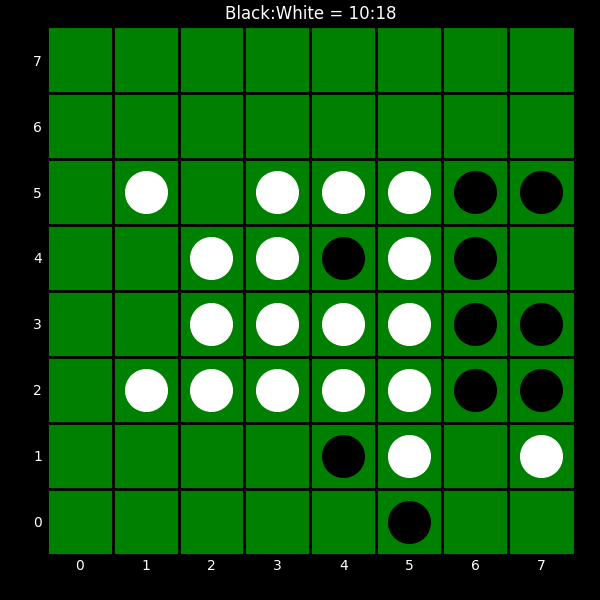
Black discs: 10
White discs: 18